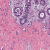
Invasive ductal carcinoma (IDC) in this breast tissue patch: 0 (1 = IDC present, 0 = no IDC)